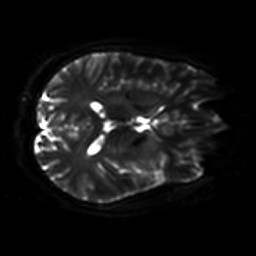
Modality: DWI
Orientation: axial
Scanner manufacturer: philips
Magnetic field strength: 7 T
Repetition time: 9.612 s
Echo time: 0.073 s